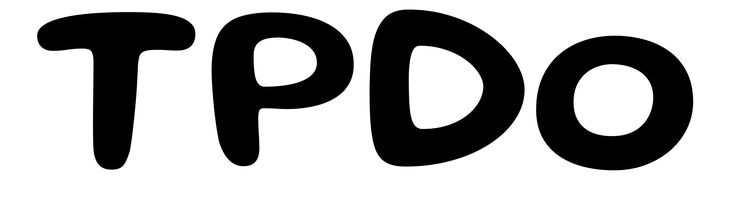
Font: Gluten_Medium